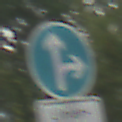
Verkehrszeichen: VorgeschriebeneFahrtrichtungGeradeausOderRechts
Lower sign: BesondereFahrzeugeUndTransportgueter2
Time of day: MorningAfternoon
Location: Outdoor (Suburban)
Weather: PartlyCloudy
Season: NotSpecified
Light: Natural